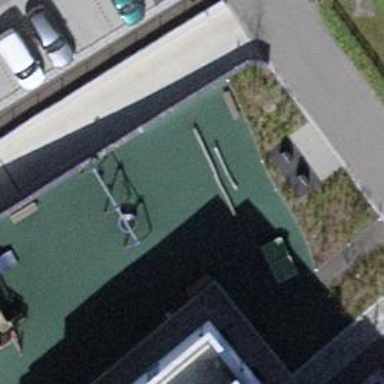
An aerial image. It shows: Playground area for leisure land.